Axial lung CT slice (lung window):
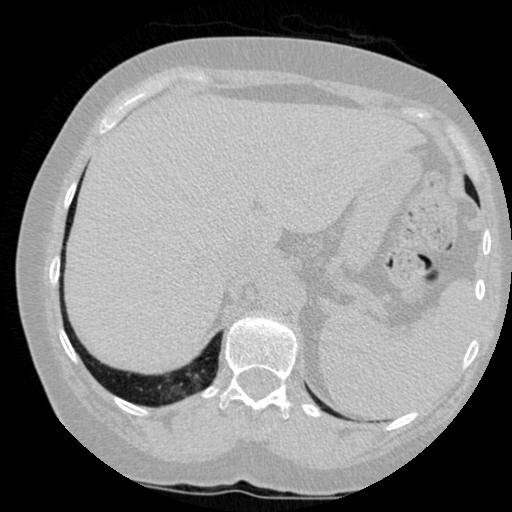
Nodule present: no